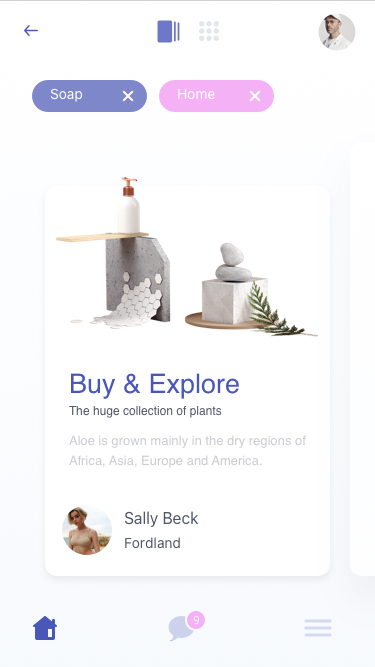
Text in this UI design:
Aloe is grown mainly in the dry regions of Africa, Asia, Europe and America.
Sally Beck
Fordland
Buy & Explore
The huge collection of plants
Soap
Home